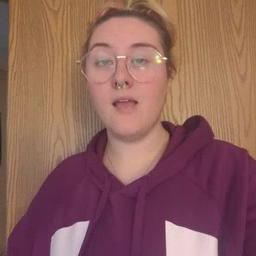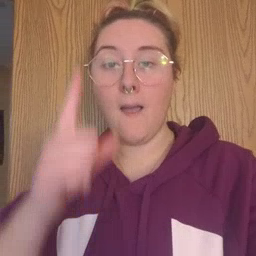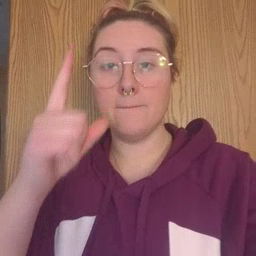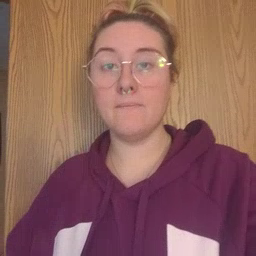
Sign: up